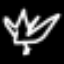
Label: leaf